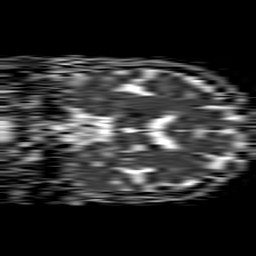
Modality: ADC
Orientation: coronal
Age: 67
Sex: female
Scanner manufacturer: philips
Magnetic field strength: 1.5 T
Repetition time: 4.6 s
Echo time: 0.08631 s